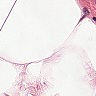
Metastatic tissue present: no